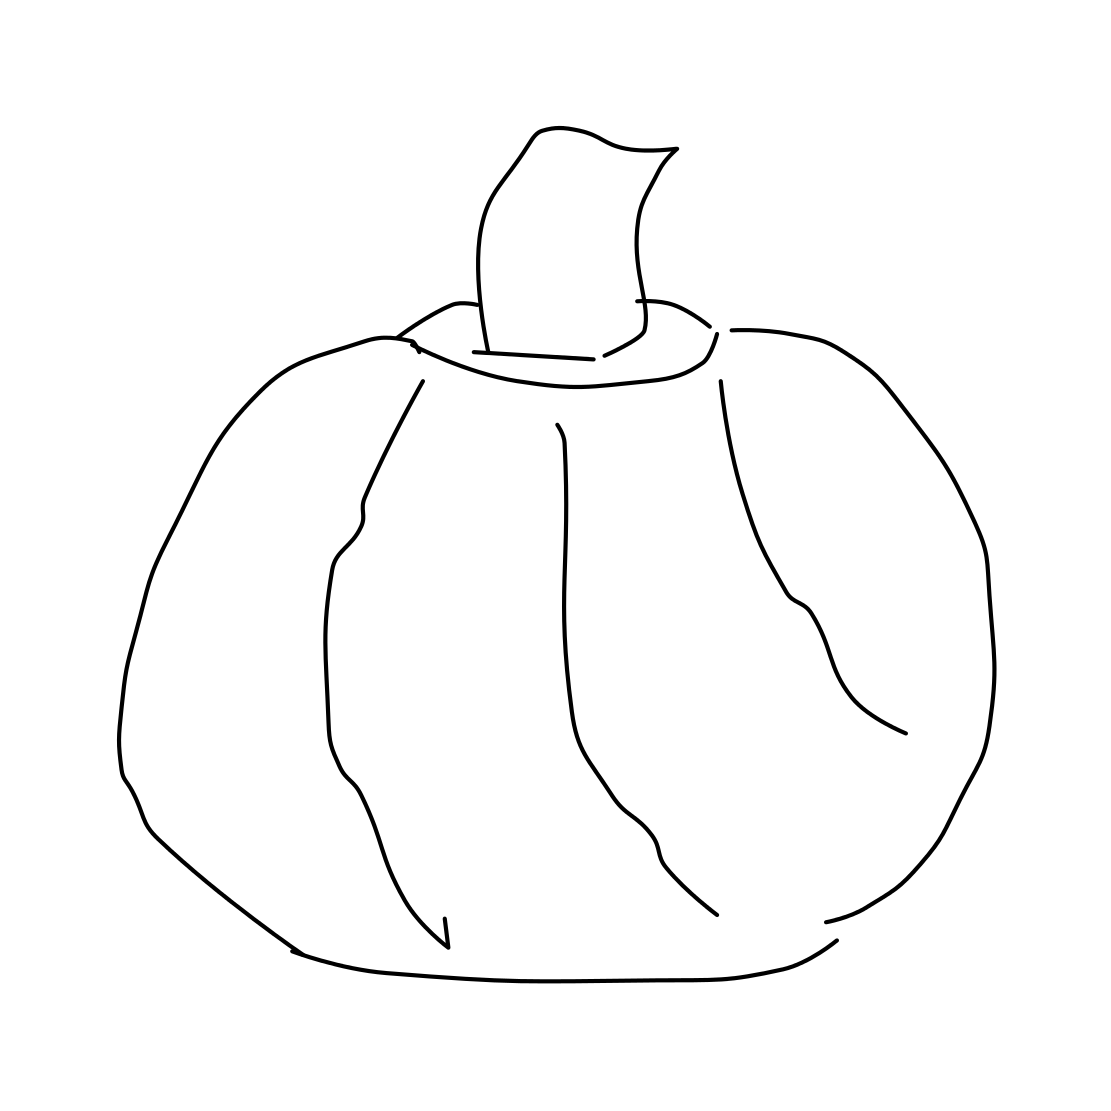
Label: pumpkin